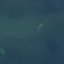
Land use / land cover: SeaLake